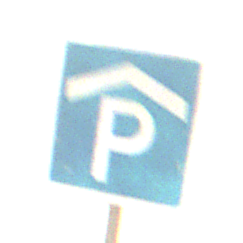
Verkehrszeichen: Parkhaus
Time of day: MorningAfternoon
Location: Outdoor (Suburban)
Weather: Clear
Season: NotSpecified
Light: Natural